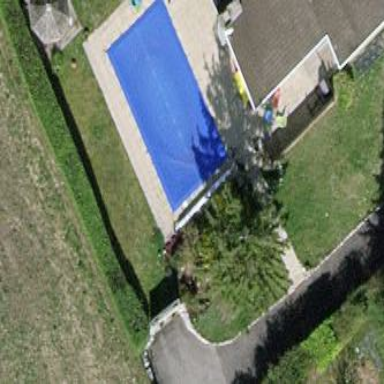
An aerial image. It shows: Swimming pool located in leisure land.